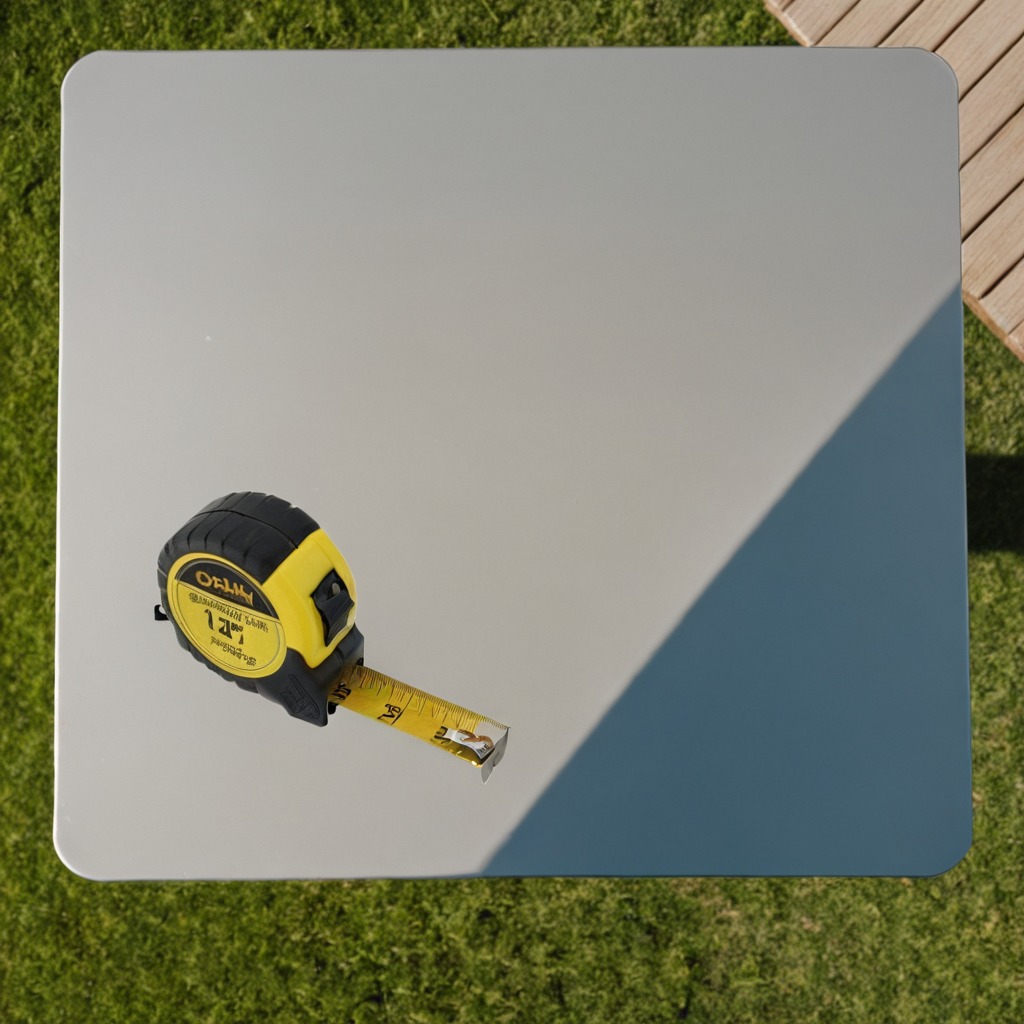
A measuring tape lies on the clean utility table in a temporary outdoor tool station.